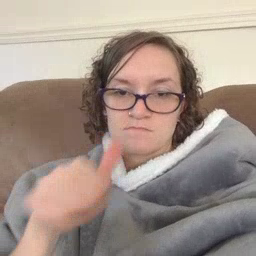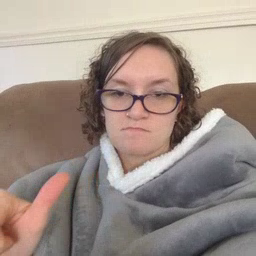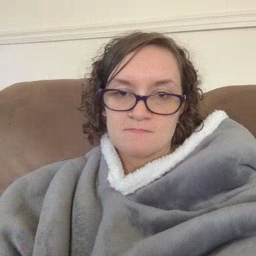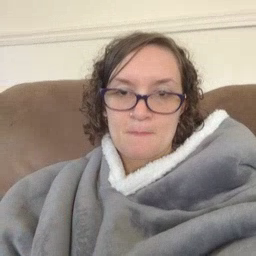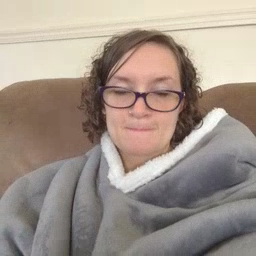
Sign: any